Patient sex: M
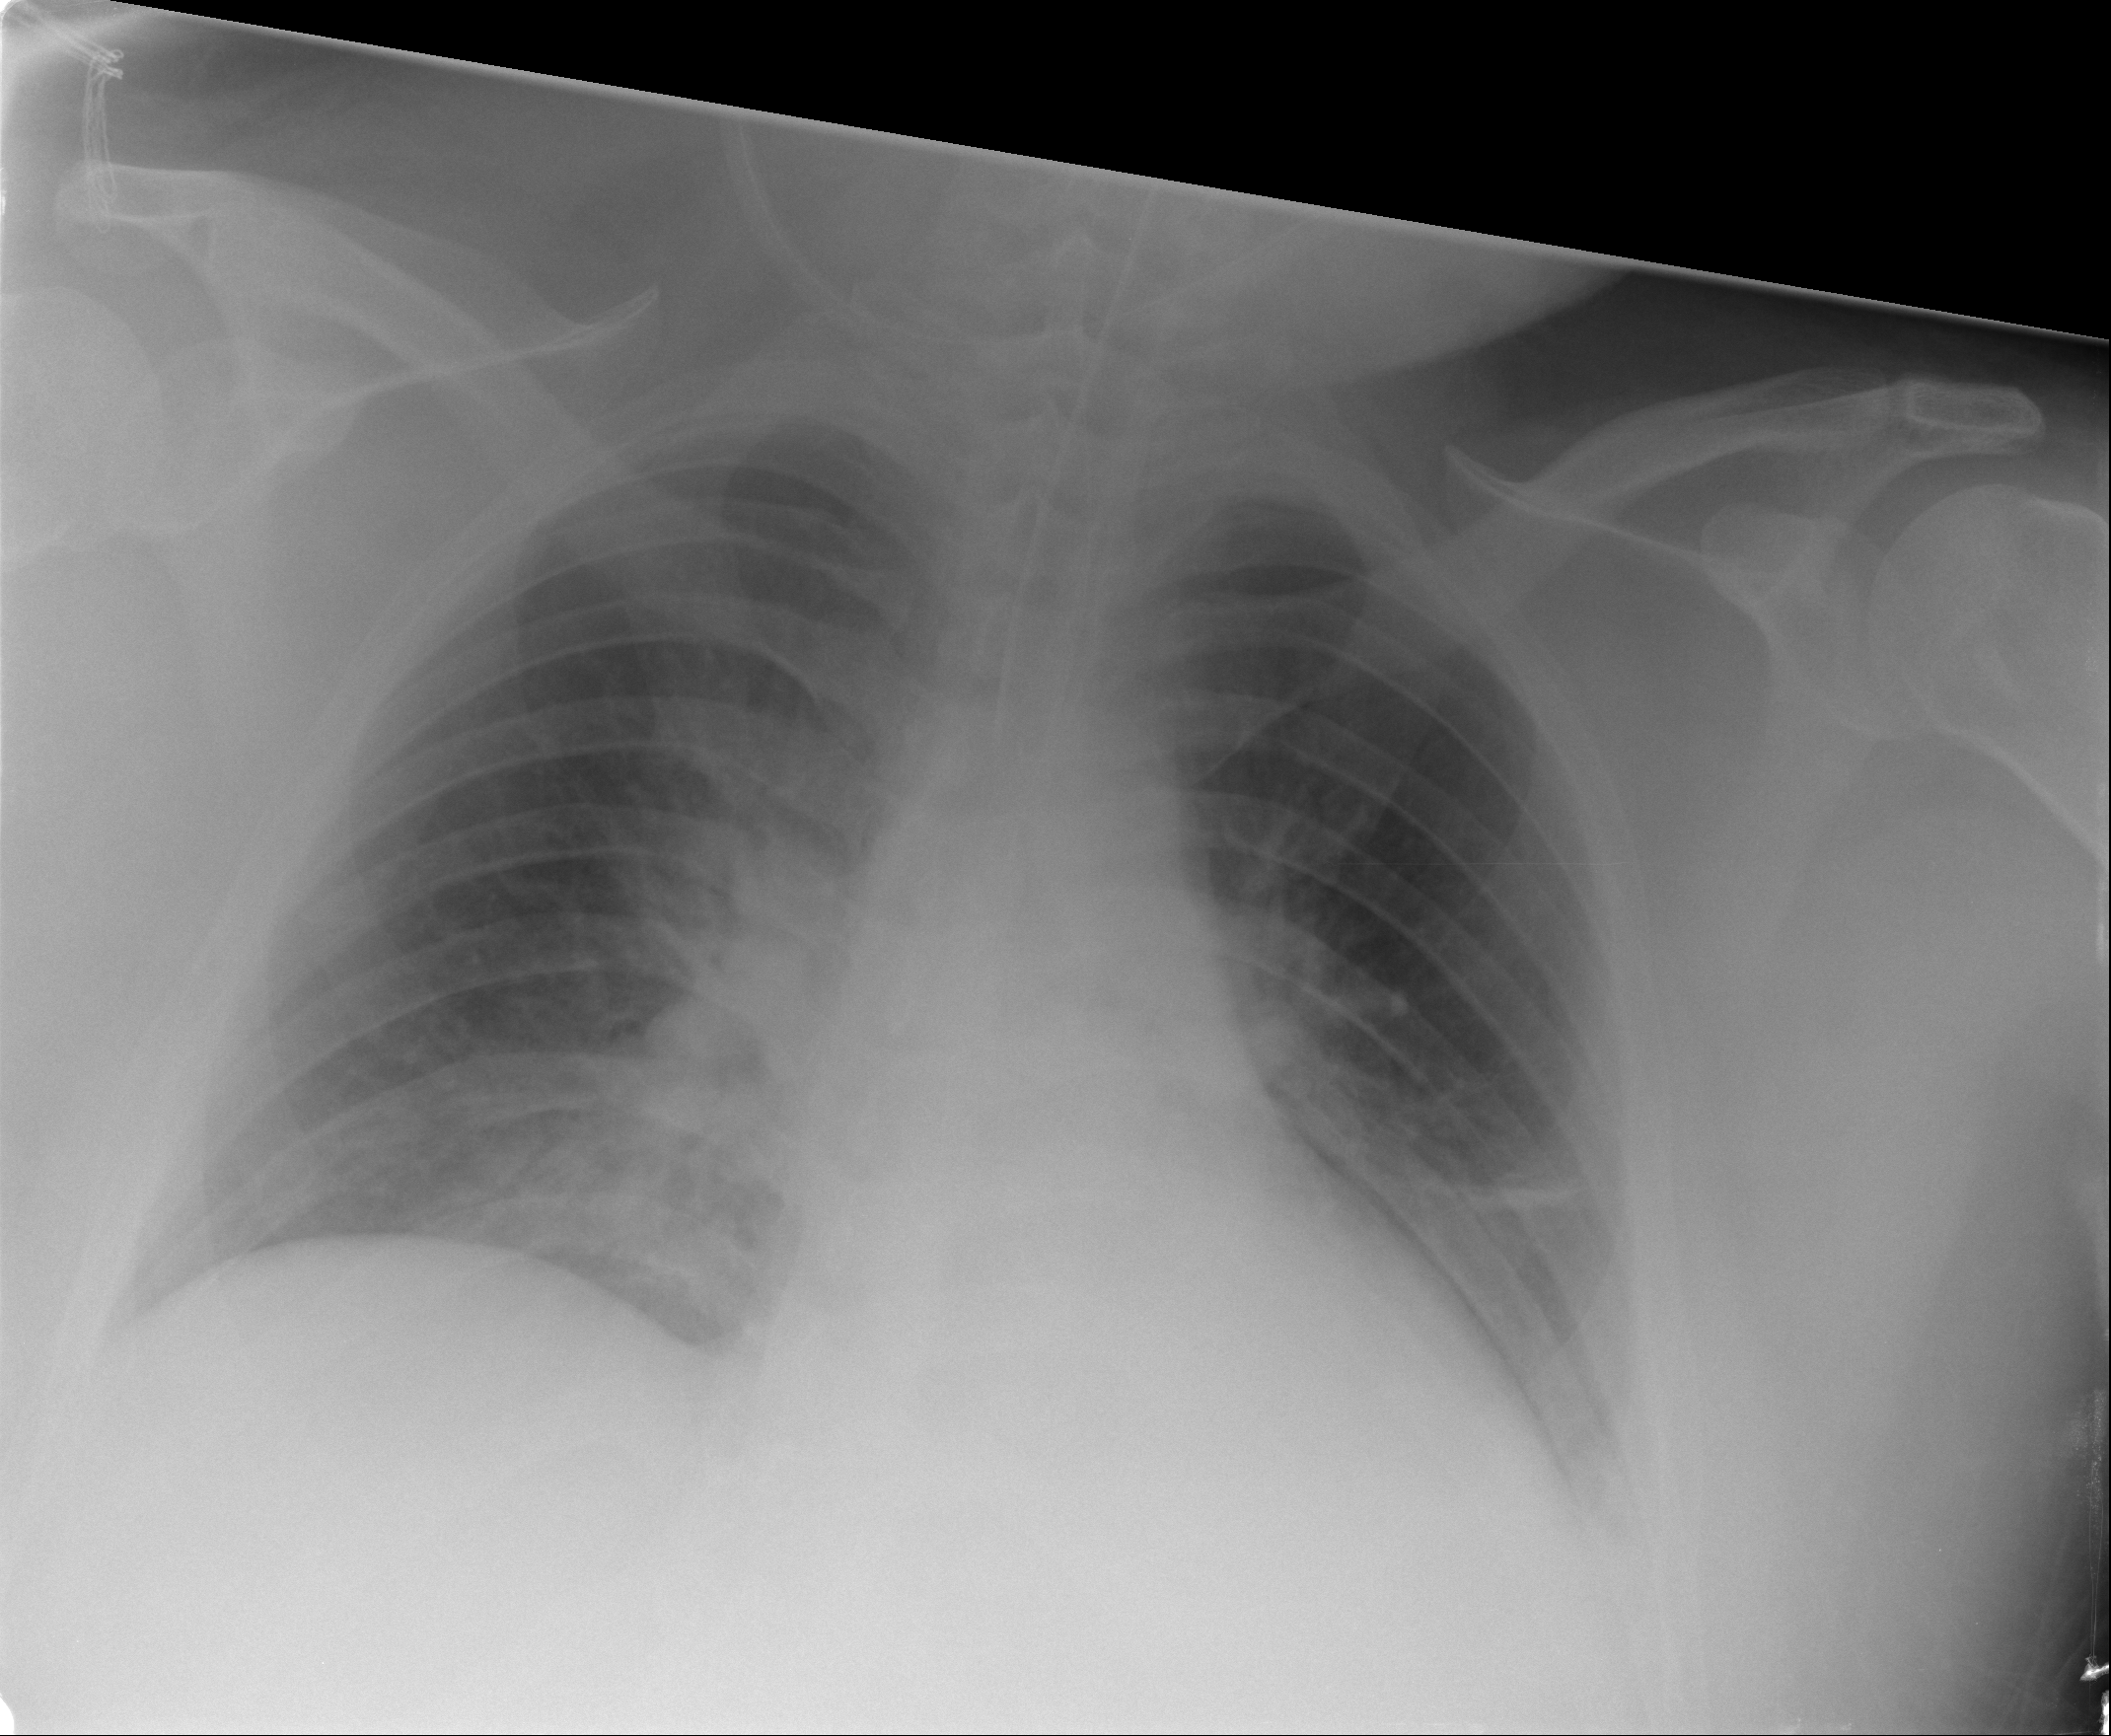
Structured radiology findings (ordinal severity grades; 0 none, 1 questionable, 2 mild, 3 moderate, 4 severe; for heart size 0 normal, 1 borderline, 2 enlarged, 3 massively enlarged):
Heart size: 0
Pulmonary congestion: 0
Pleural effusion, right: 0
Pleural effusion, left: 2
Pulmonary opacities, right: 2
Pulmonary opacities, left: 2
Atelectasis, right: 0
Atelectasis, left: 2